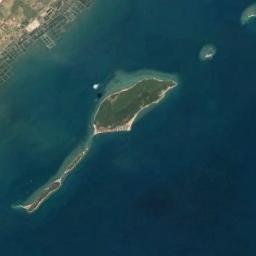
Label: island